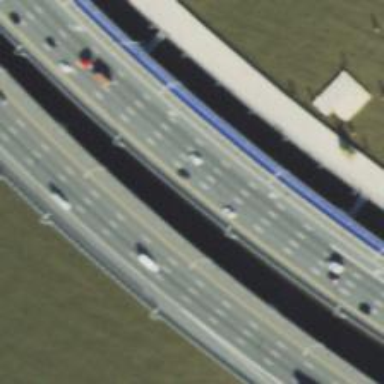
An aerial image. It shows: Cable-stayed bridge over the motorway with asphalt surface.